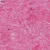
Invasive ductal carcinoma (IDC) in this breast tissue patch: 0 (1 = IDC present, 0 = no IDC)